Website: crate-barrel
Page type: newsletter-management
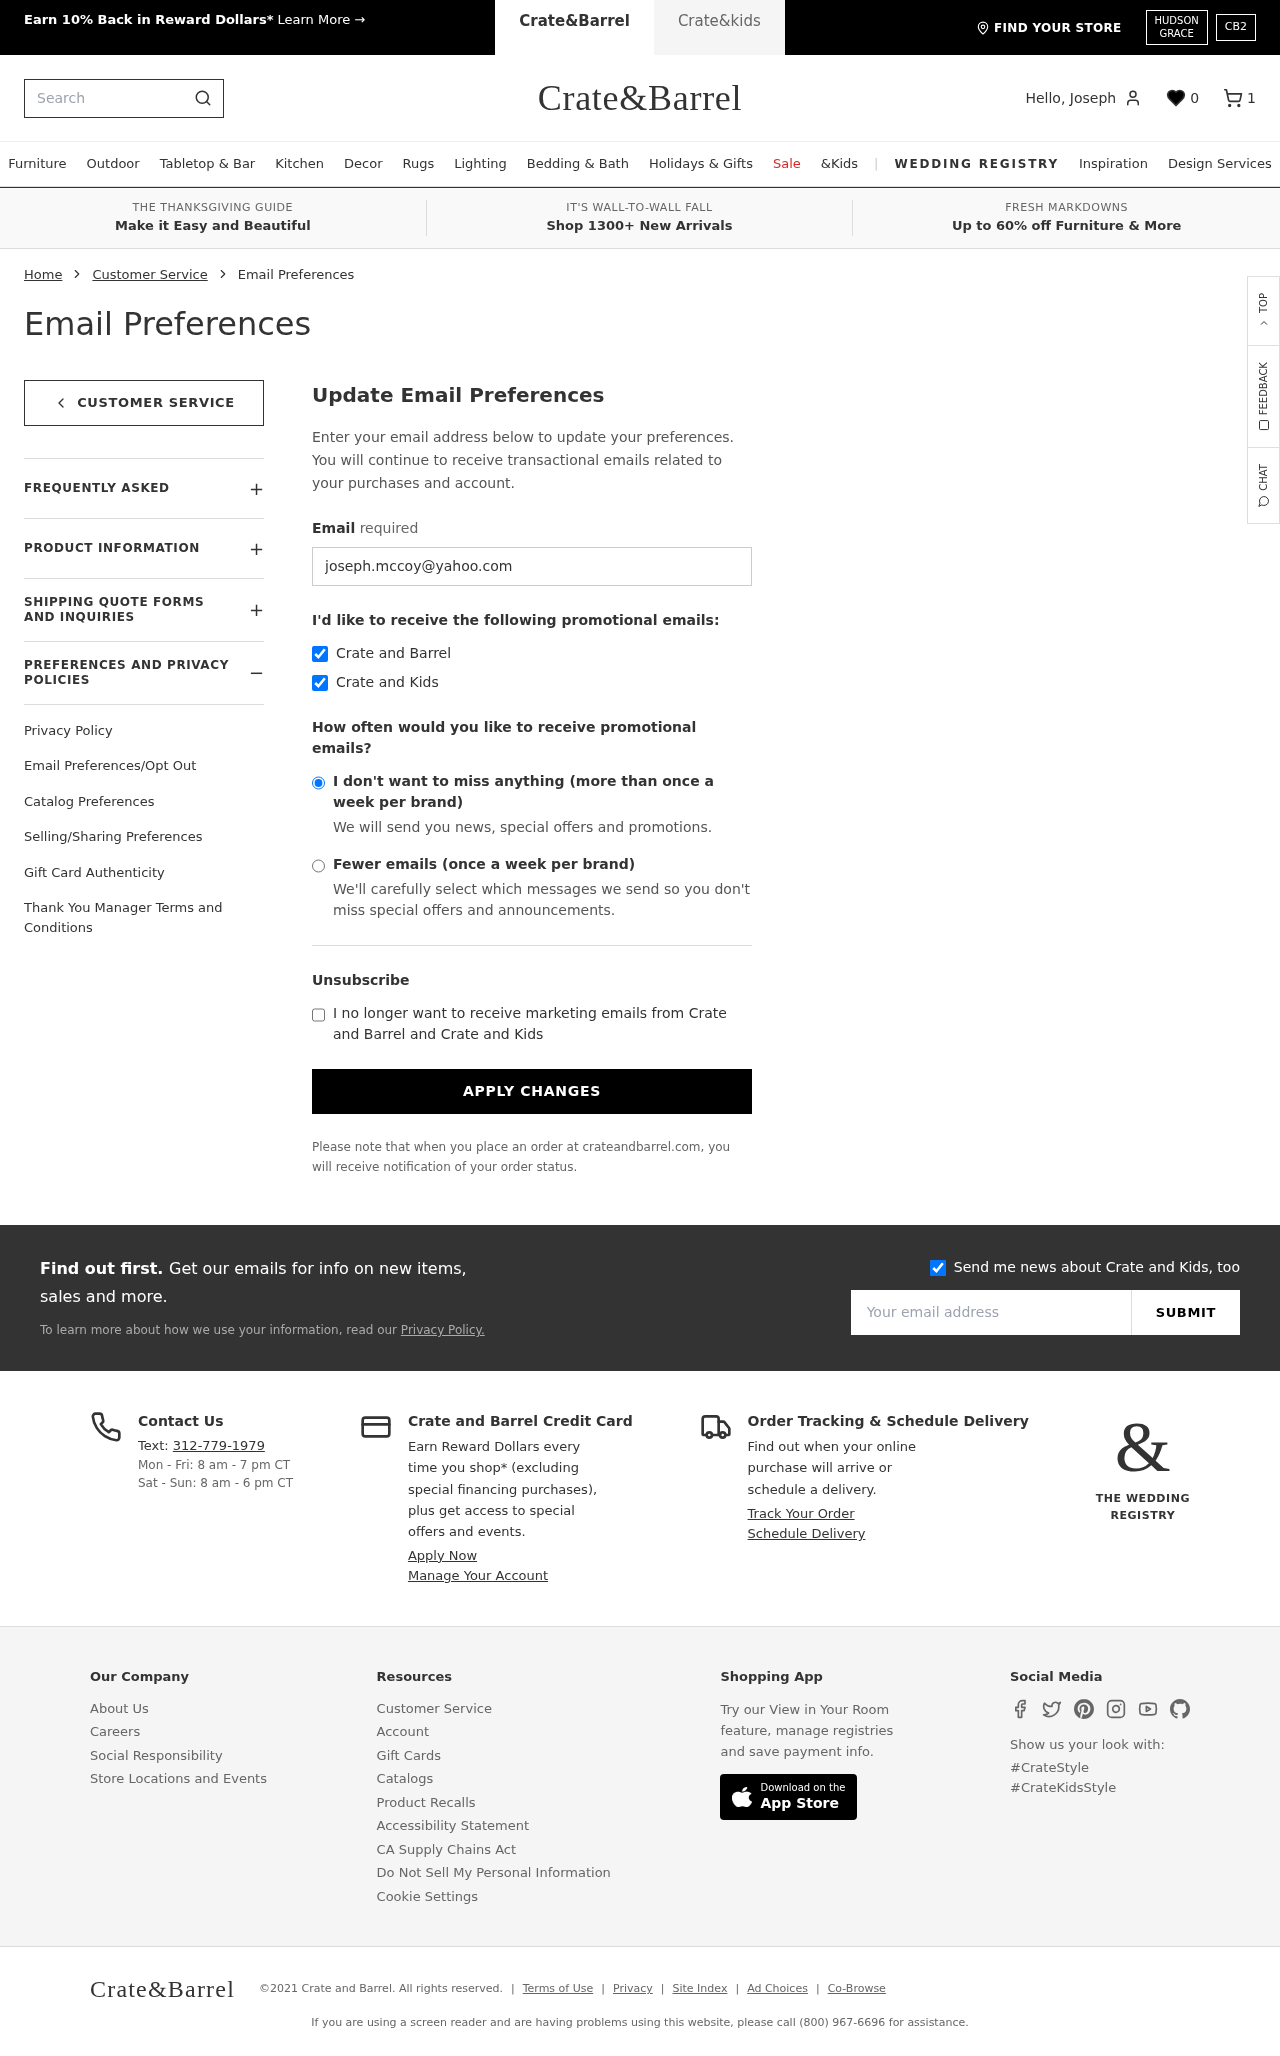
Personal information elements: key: PII_EMAIL
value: joseph.mccoy@yahoo.com
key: PII_FIRSTNAME
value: Joseph
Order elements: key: ORDER_NUM_ITEMS
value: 1
Search elements: key: HEADER_SEARCH
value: Search
Other elements: key: FAVORITES_COUNT
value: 0